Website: macys
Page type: billing-address
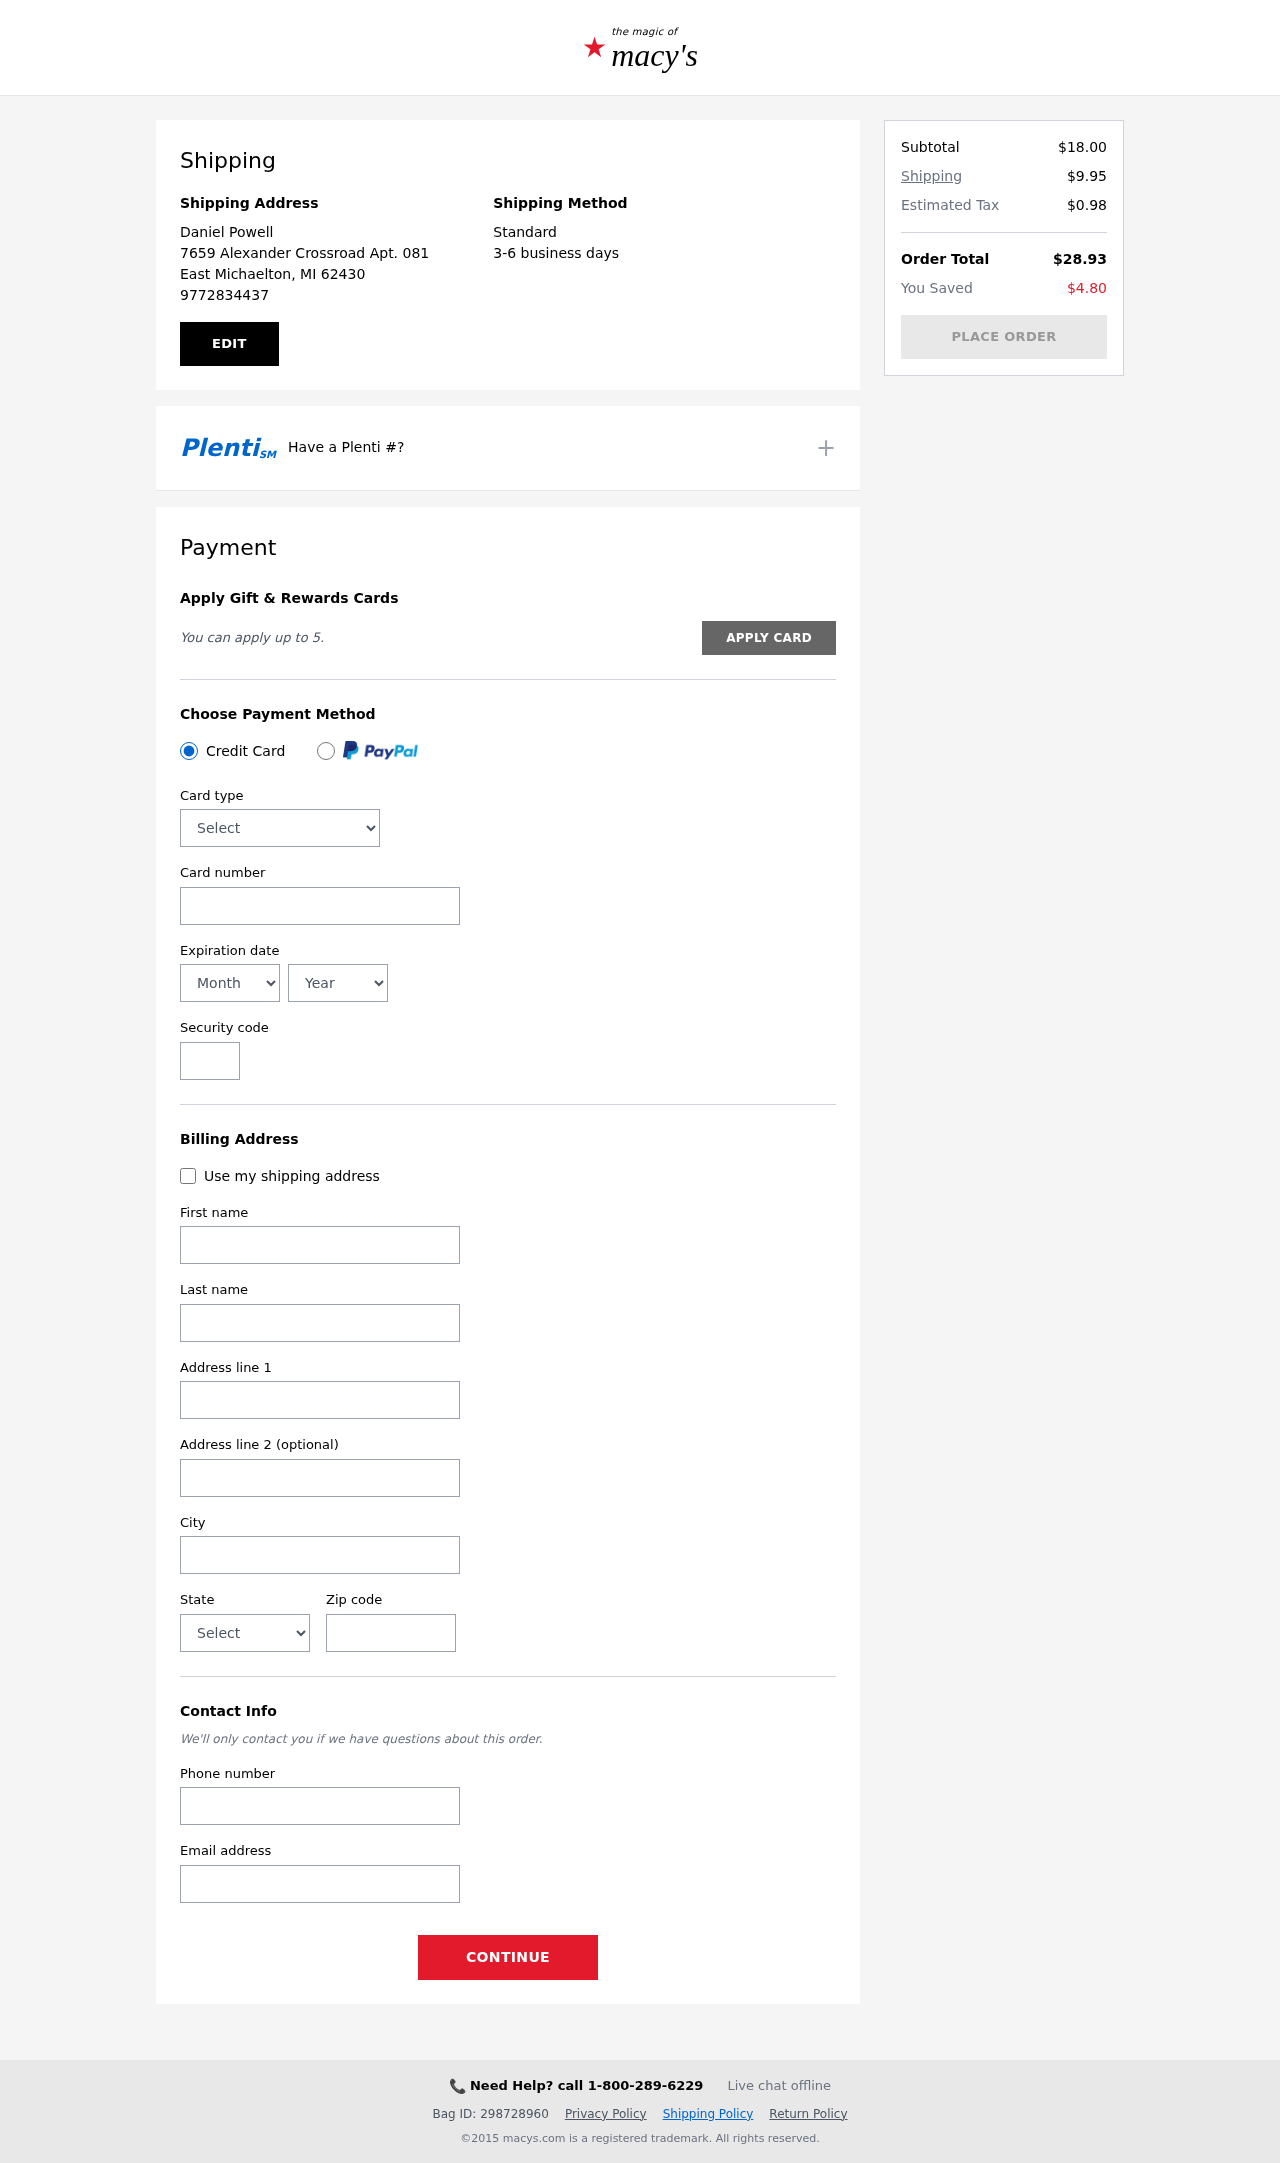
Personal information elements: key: PII_CARD_CVV
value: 625
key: PII_CARD_EXPIRY_MONTH
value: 07
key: PII_CARD_EXPIRY_YEAR
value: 26
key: PII_CARD_NUMBER
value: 6011 1654 3632 2940
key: PII_CARD_TYPE
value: Discover
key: PII_CITY
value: East Michaelton
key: PII_CITY_STATE_ZIP
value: East Michaelton, MI 62430
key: PII_EMAIL
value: danielpowell@gmail.com
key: PII_FIRSTNAME
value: Daniel
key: PII_FULLNAME
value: Daniel Powell
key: PII_LASTNAME
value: Powell
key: PII_PHONE
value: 9772834437
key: PII_POSTCODE
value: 62430
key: PII_STATE
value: Michigan
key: PII_STREET
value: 7659 Alexander Crossroad Apt. 081
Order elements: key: ORDER_SUBTOTAL
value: $18.00
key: ORDER_SHIPPING_COST
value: $9.95
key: ORDER_TAX
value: $0.98
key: ORDER_TOTAL
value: $28.93
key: ORDER_SAVINGS
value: $4.80